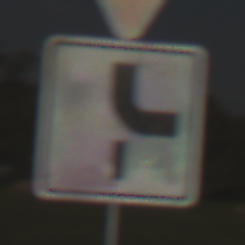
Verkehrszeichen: VerlaufVorfahrtsstrasse10
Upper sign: VorfahrtGewaehren
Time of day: MorningAfternoon
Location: Outdoor (Nature)
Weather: PartlyCloudy
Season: NotSpecified
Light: Natural